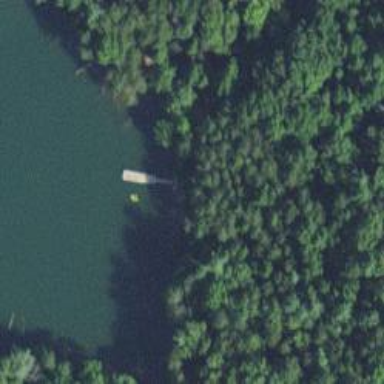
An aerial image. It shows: Path crossing over bridge with excellent trail visibility. There is pier and mooring available nearby.